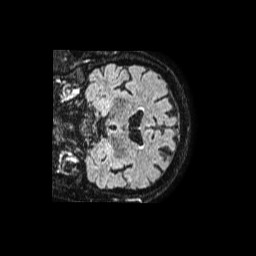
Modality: FLAIR
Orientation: coronal
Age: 74
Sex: male
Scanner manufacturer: philips
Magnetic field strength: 1.5 T
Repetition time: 4.8 s
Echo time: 0.3348 s